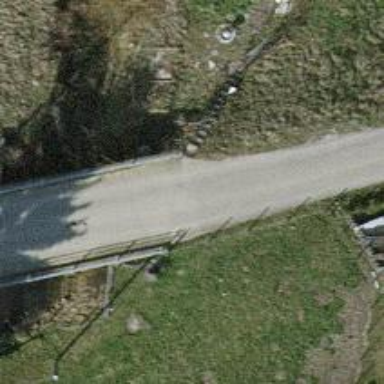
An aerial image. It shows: Fence on the bridge.